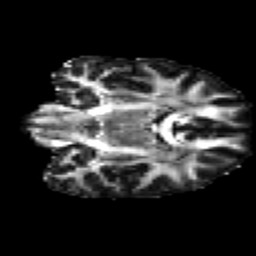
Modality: FA
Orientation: coronal
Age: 30
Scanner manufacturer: siemens
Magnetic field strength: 3 T
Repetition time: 2.2 s
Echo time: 0.084 s